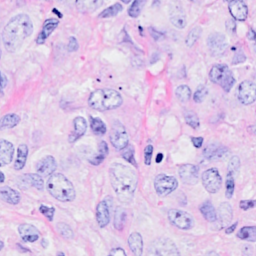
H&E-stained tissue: Breast